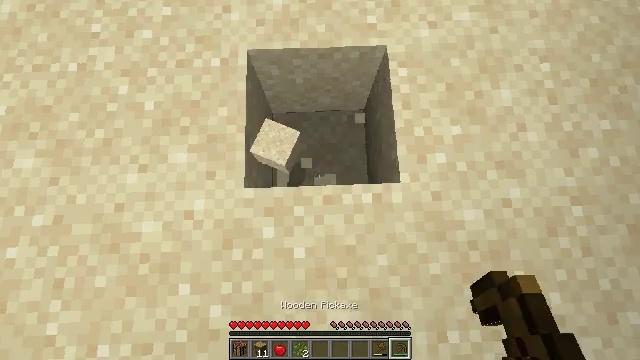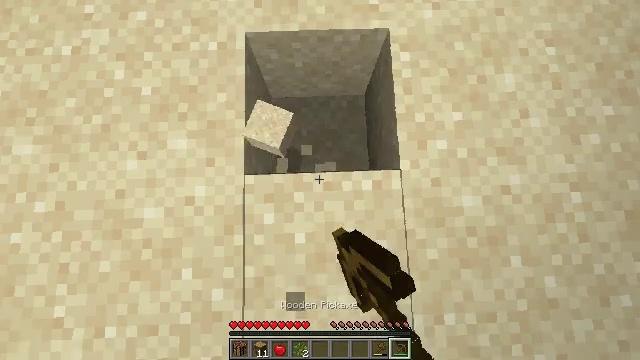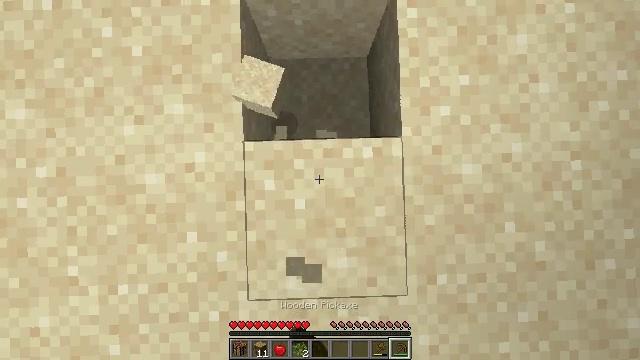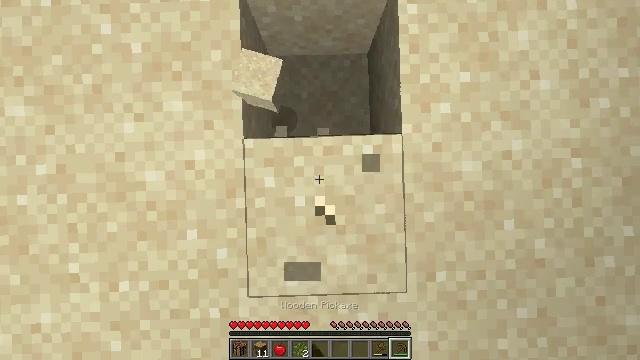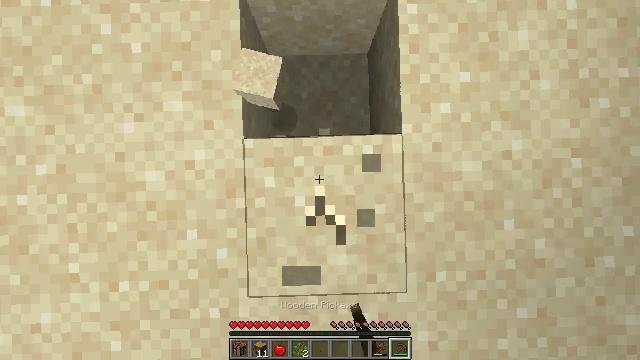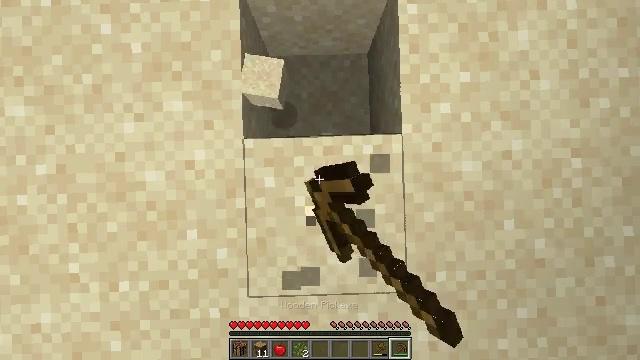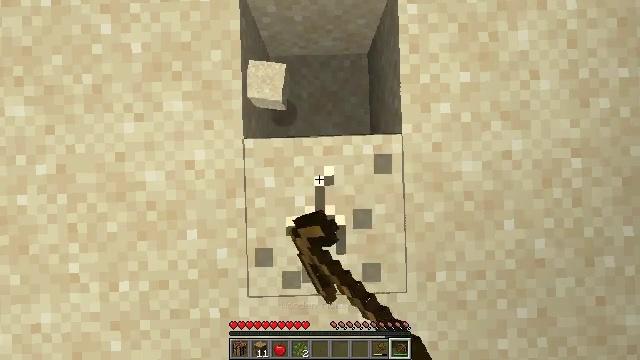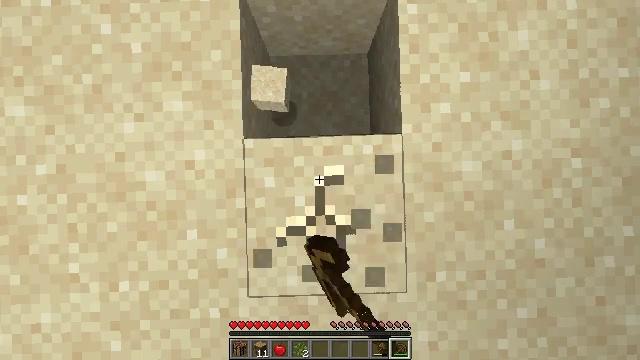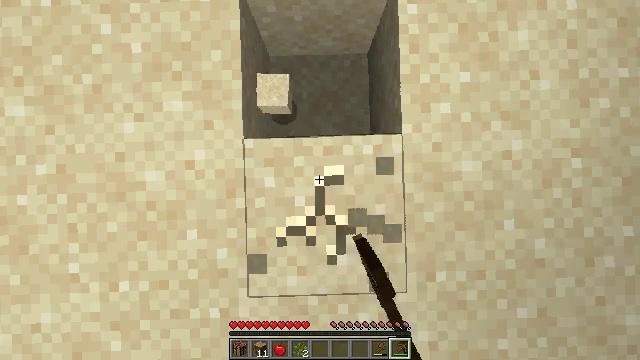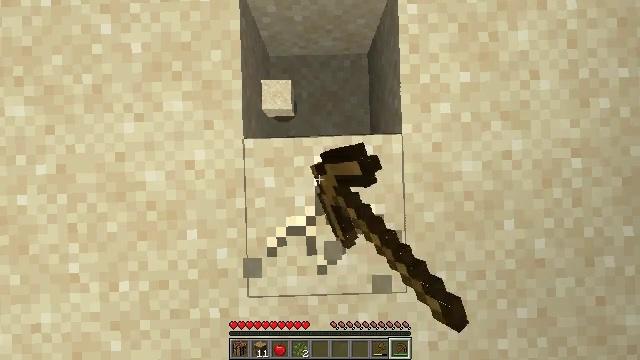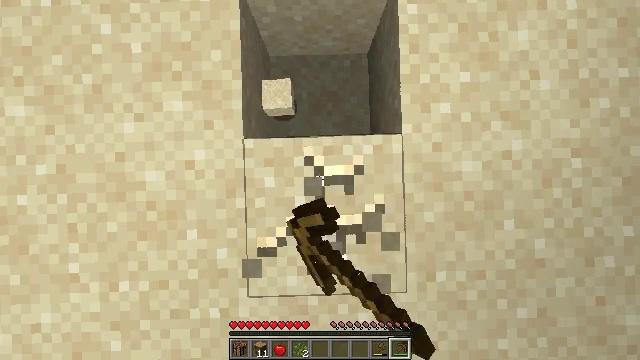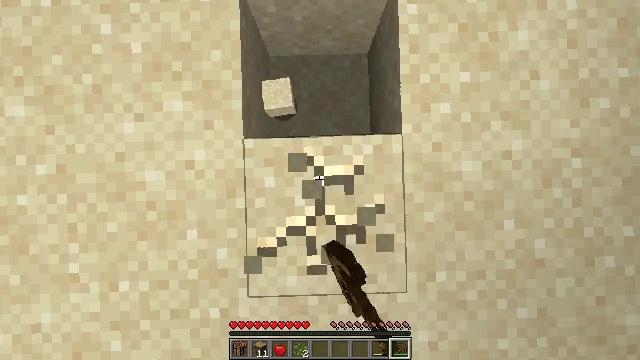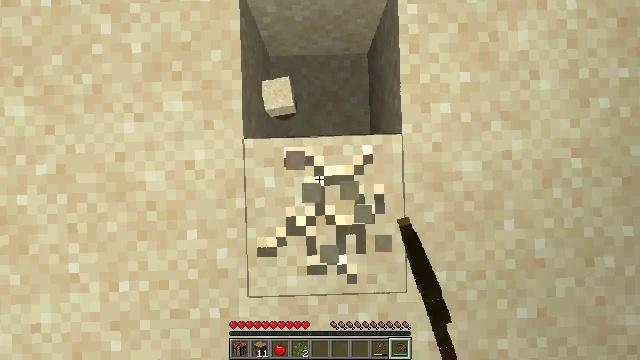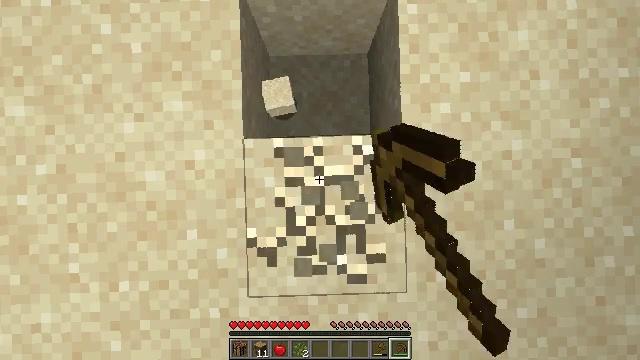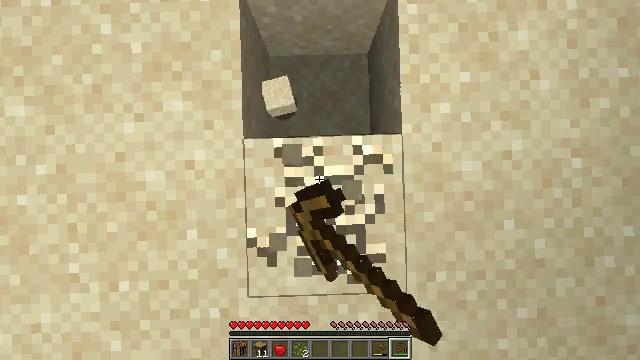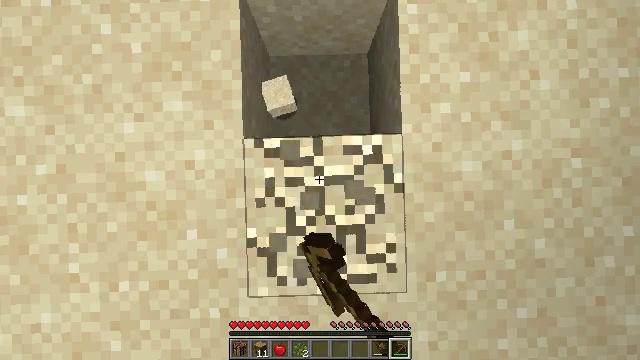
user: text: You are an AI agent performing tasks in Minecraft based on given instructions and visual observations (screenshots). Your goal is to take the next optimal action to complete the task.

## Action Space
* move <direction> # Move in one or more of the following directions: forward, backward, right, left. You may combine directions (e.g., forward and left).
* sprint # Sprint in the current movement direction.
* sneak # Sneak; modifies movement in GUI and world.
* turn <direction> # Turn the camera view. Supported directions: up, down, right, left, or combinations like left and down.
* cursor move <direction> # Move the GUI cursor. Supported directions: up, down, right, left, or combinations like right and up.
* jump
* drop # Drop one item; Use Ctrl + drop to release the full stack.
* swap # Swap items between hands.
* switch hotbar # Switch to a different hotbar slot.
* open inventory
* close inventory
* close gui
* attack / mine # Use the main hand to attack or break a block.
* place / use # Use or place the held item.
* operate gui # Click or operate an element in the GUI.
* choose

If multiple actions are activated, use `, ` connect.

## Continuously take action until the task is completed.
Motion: motion action
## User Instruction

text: Attack the ground to gather sand.
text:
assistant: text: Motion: turn down, attack / mine
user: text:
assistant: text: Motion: turn down, attack / mine
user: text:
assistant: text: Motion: turn down, attack / mine
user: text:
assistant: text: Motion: attack / mine
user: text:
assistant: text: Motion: attack / mine
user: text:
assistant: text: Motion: attack / mine
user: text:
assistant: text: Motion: attack / mine
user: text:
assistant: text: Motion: attack / mine
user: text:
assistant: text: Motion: attack / mine
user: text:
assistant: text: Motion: attack / mine
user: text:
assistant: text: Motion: attack / mine
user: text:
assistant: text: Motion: attack / mine
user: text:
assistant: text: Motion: attack / mine
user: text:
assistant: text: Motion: attack / mine
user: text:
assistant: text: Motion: attack / mine
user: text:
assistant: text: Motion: attack / mine
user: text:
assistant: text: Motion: attack / mine
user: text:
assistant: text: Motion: attack / mine
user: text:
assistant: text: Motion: attack / mine
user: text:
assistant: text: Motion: attack / mine
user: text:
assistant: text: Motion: attack / mine
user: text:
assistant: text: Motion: attack / mine
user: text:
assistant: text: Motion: attack / mine
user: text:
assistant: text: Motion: attack / mine
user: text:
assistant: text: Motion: turn up, attack / mine
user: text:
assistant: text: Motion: turn up, attack / mine
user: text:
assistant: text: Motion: turn up, attack / mine
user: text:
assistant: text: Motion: attack / mine
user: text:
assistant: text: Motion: attack / mine
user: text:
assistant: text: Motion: attack / mine